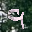
Label: 9